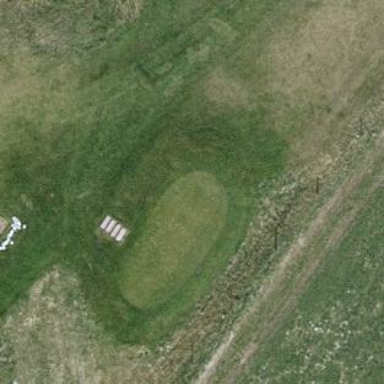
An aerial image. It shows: Golf tee.